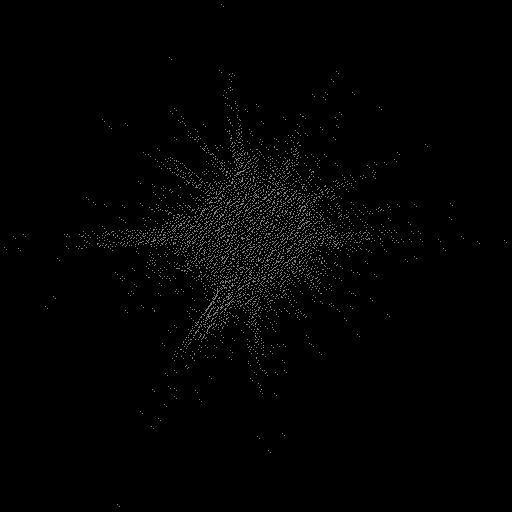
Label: star